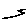
Label: zigzag